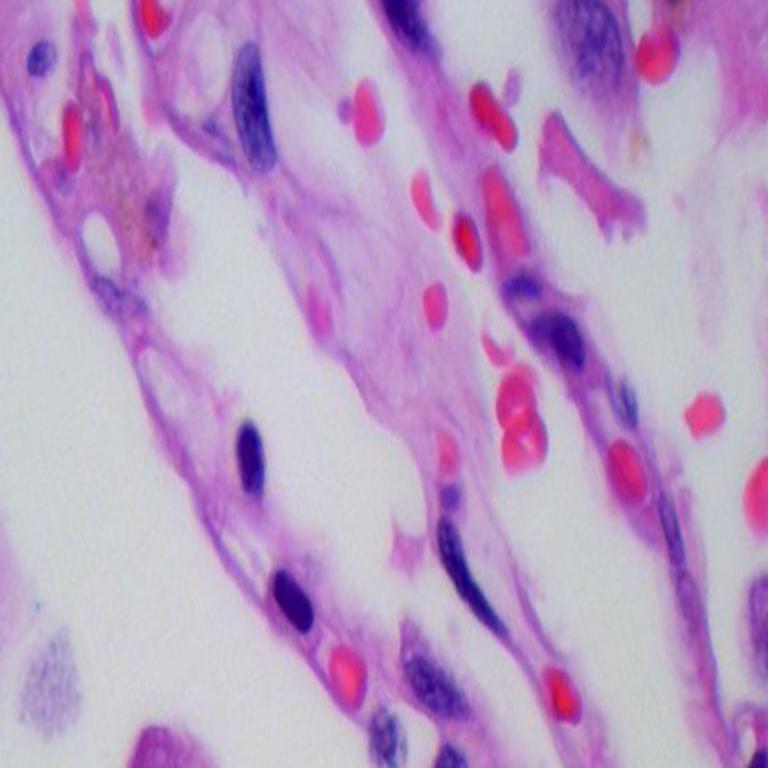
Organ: lung
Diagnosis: benign